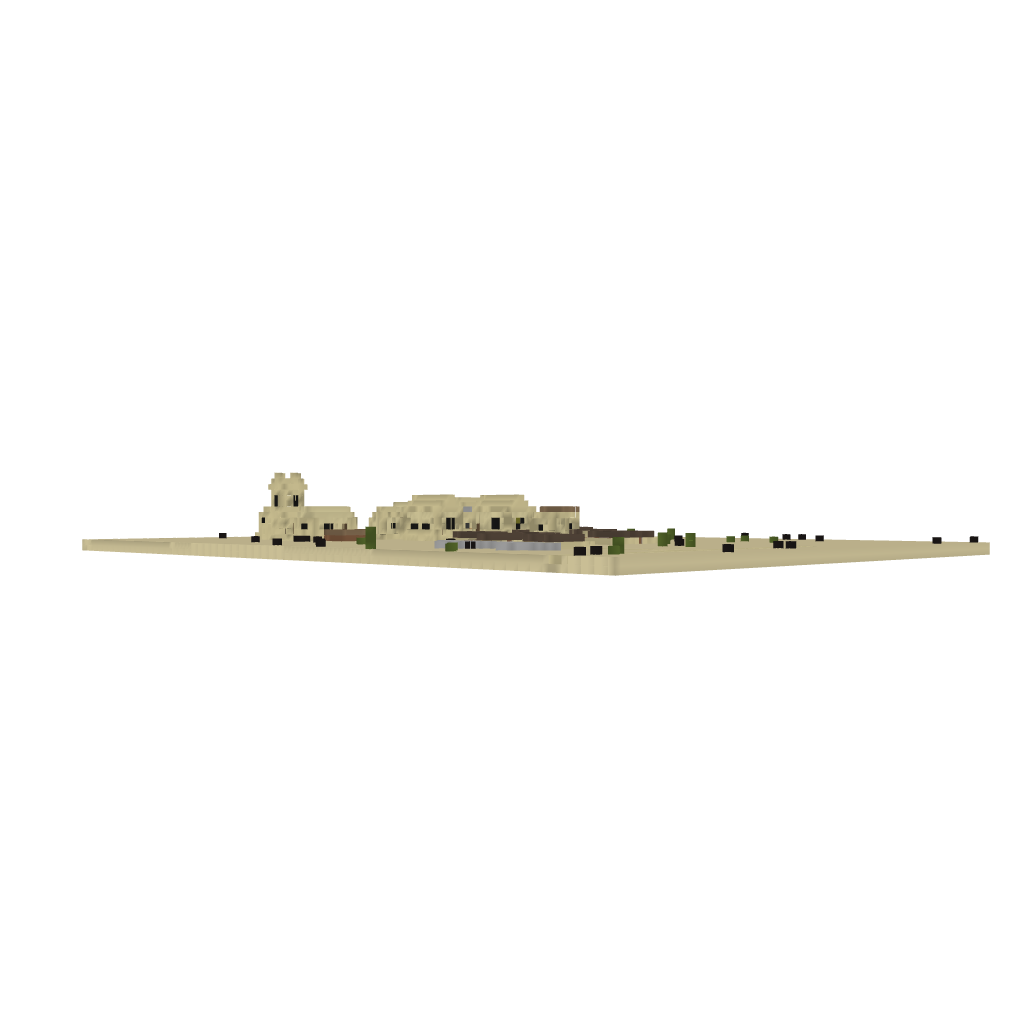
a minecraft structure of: Default Desert Town Village